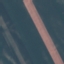
Land use / land cover class: AnnualCrop